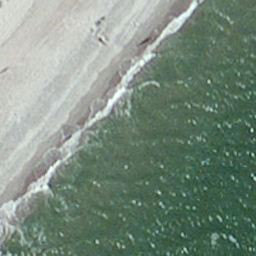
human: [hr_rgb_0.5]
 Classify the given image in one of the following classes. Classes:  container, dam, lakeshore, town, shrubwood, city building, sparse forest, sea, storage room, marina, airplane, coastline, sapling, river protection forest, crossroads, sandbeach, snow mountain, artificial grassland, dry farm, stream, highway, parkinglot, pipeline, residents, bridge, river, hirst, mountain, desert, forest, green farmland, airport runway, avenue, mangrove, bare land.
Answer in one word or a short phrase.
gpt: coastline